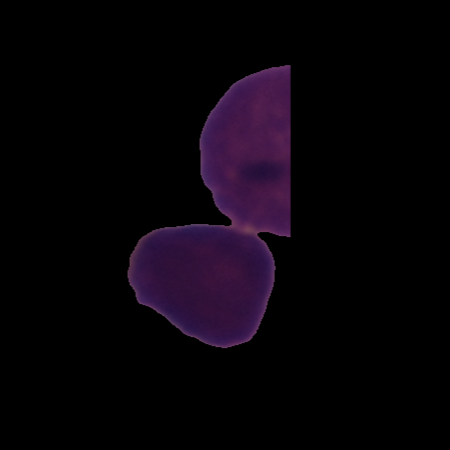
Label: healthy